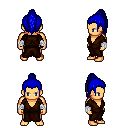
a pixel art fantasy rpg character, male body template, human, tanned skin, brown robe, white pants, blue long topknot hairstyle, white cloth bandages, four views (front, back, left, right), 2x2 character sprite sheet, small pixel art, hard edges, no anti-aliasing